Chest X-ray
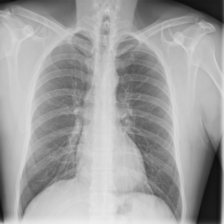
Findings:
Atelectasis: negative
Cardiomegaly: negative
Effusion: negative
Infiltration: negative
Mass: negative
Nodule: negative
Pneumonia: negative
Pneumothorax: negative
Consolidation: negative
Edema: negative
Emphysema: negative
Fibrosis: negative
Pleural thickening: negative
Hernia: negative